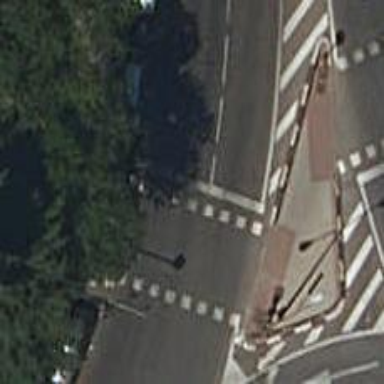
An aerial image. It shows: Crossing with traffic signals.